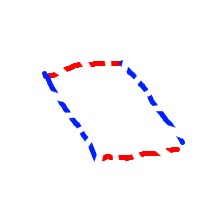
Shape: parallelogram